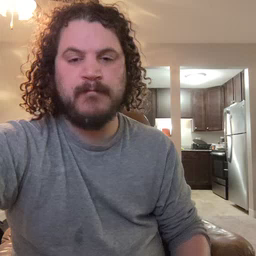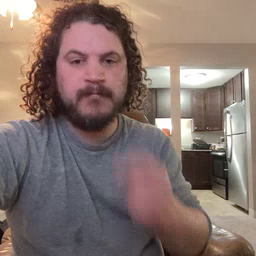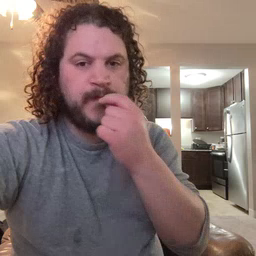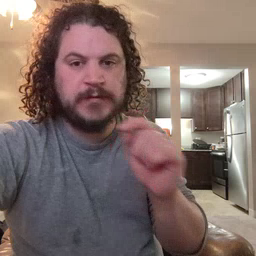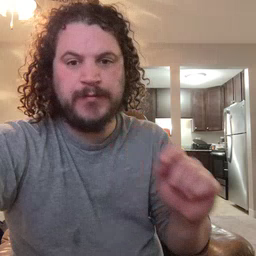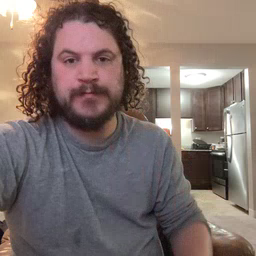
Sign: pencil